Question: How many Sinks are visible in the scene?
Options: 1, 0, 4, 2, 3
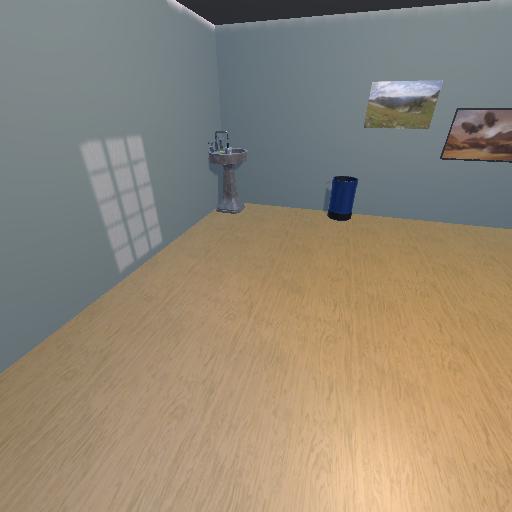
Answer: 1